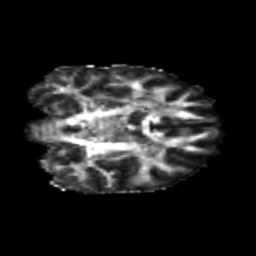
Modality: FA
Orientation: coronal
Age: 25
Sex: male
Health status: healthy
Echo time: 0.074 s